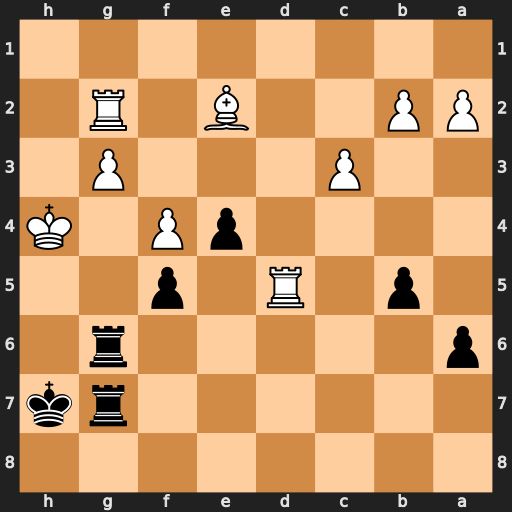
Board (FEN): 8/6rk/p5r1/1p1R1p2/4pP1K/2P3P1/PP2B1R1/8
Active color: b
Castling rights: -
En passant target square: -
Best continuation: Rh6+ Bh5 Rg4+ Kh3 Rxh5#